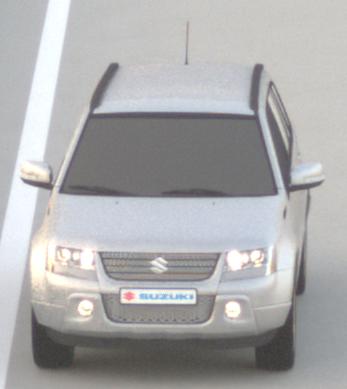
Make: Suzuki
Model: Grand Vitara
Detailed model: Gen. 1 JT
Model produced from: 2009
Model produced until: 2012
Doors: 5
Color: white
Road condition: dry road
Daytime: sunrise or sunset
Contrast: low contrast